Question: We have a Html Builder, that allows you to create responsive html for emails. We are using a third party engine to send the emails in bulk. The problem is, when email is being opend in gmail inbox, it shows download icon on some of images (not all), while their generated html is same when compared to images without download icons.

Why would gmail add download icons for images on emails. Looks like its treating images like attachment. Any info, fix or suggestion is appreciated ??
Here is the generated html that we are sending-
'''
<table align="center" border="0" cellpadding="0" cellspacing="0" height="100%" width="100%" class="bodyContainer">
<tr>
<td align="center" valign="top" >
<table border="0" cellspacing="0" cellpadding="0" class="emailContainer">
<tr>
<td>
<table width="100%" border="0" cellspacing="0" cellpadding="0">
<tr>
<td>
<table width="100%" border="0" cellspacing="0" cellpadding="0">
<tr>
<td style="text-align: center; padding: 0px;">
<img src="http://img.xyz.net/gallery/212aeedd-2672-4960-a81c-8b78635c8fd9/firsthalf.jpg" width="598" border="0" style="max-width: 600px;" hspace="0" vspace="0">
</td>
</tr>
</table>
</td>
</tr>
</table>
<table width="100%" border="0" cellspacing="0" cellpadding="0">
<tr>
<td>
<table width="100%" border="0" cellspacing="0" cellpadding="0">
<tr>
<td style="text-align: center; padding: 0px;">
<img src="http://img.xyz.net/gallery/212aeedd-2672-4960-a81c-8b78635c8fd9/secondhalf.jpg" width="300" border="0"style="max-width: 300px;" hspace="0" vspace="0">
</td>
</tr>
</table>
</td>
</tr>
</table>
<table width="100%" border="0" cellspacing="0" cellpadding="0">
<tr>
<td>
<table width="100%" border="0" cellspacing="0" cellpadding="0">
<tr>
<td style="text-align: center; padding: 0px;">
<img src="http://img.xyz.net/gallery/212aeedd-2672-4960-a81c-8b78635c8fd9/2110513155A40L.jpg?asd" width="250" border="0" style="max-width: 250px;" hspace="0" vspace="0">
</td>
</tr>
</table>
</td>
</tr>
</table>
<table width="100%" border="0" cellspacing="0" cellpadding="0">
<tr>
<td>
<table border="0" cellpadding="0" cellspacing="0" width="100%">
<tr>
<td>
<h1>Ready To Create An Amazing Product??</h1>
</td>
</tr>
</table>
</td>
</tr>
</table>
</td>
</tr>
<tr>
<td valign="top">
<table width="100%" border="0" cellspacing="0" cellpadding="0">
<tr>
<td>
<table width="100%" border="0" cellspacing="0" cellpadding="0">
<tr>
<td>Now that you've selected your template layout, it's time to get the creative juices flowing and show off your awesome email marketing skills. You can build the perfect email using our powerful and easy-to-use editor. You can drag-and-drop different types of blocks directly into your email and start adding text, images and links. You can also go to the 'Design' tab to customize all the fonts and colors.</td>
</tr>
</table>
</td>
</tr>
</table>
</td>
</tr>
<tr>
<td>
<table width="100%" border="0" cellpadding="0" cellspacing="0">
<tr>
<td valign="top">
<div align="center">
Phone: <PHONE> | Email: email@my-website-address.com
Web: www.my-website-address.com
</div>
</td>
</tr>
</table>
</td>
</tr>
</table>
<div class="complianceFooter">
</div>
</td>
</tr>
</table>
'''
following link are wondering for somthing similer..
<URL>
<URL>
Is it some sort of bug or anything ?? If you guys can provide me any link or something, that would be great..
Thank you guys
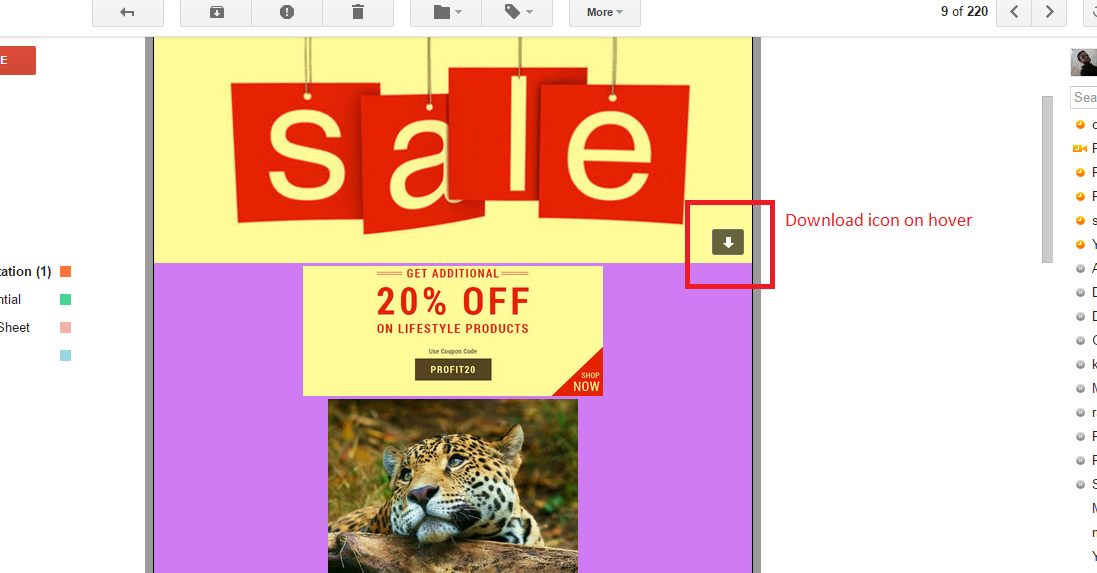
Answer: This is a new feature Google implemented a several weeks back, I believe it only works on "large" images, but I could not find out the exact constraints. It seems to happen more so where you have a very large hero image.
As a feature I assume it's more intended where someone you know personally has provided you with a Photo embedded into the email, there is also another feature that allows you to add it straight to your Google Drive.
<URL>
<URL>